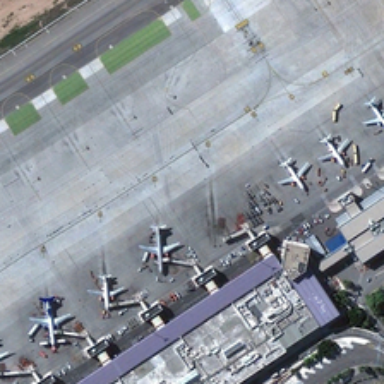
This is a parking apron, many planes, buildings and road .